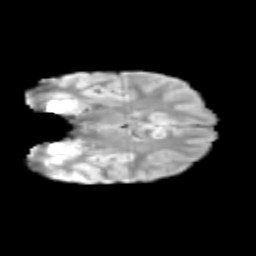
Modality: T2w
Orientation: coronal
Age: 10
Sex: female
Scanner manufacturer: siemens
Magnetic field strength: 3 T
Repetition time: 3.8 s
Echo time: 0.07 s